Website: bh-photo
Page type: address-validator
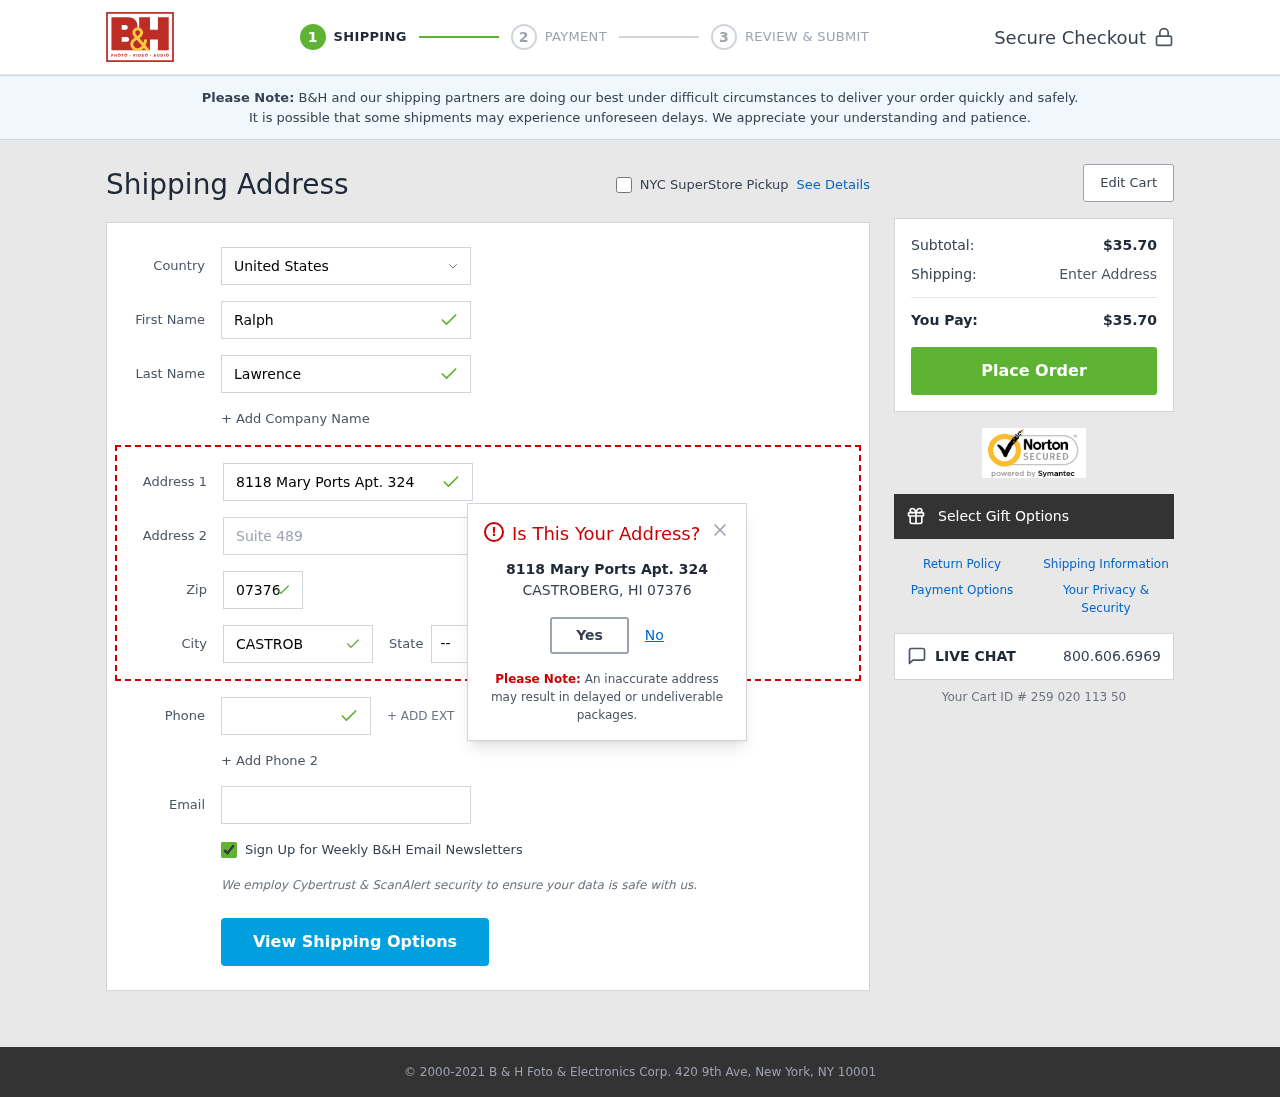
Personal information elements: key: PII_CITY
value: Castroberg
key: PII_COUNTRY
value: United States
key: PII_EMAIL
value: rlawrence@hotmail.com
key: PII_FIRSTNAME
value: Ralph
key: PII_LASTNAME
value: Lawrence
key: PII_PHONE
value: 5007751674
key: PII_POSTCODE
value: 07376
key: PII_STATE_ABBR
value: HI
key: PII_STREET
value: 8118 Mary Ports Apt. 324
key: PII_STREET2
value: Suite 489
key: PII_CITY_MODAL
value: CASTROBERG
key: PII_POSTCODE_FULL
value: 07376
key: PII_POSTCODE_NUMERIC
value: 7376
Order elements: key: ORDER_SUBTOTAL
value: $35.70
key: ORDER_TOTAL
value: $35.70
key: ORDER_ID
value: Your Cart ID # 259 020 113 50